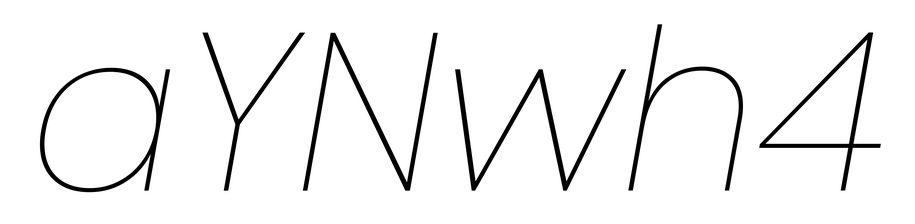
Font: Poppins-ThinItalic